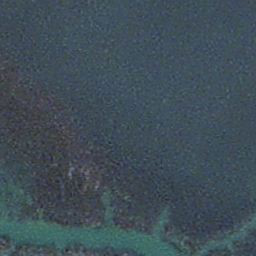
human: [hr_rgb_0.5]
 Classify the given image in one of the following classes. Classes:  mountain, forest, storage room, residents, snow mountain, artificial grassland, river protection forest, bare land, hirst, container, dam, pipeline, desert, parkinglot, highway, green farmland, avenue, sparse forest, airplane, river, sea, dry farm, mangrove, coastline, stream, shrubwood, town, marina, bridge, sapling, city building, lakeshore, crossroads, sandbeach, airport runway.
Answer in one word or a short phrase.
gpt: stream